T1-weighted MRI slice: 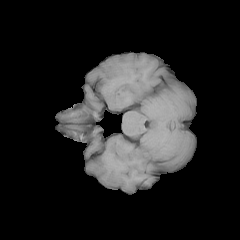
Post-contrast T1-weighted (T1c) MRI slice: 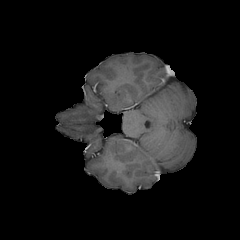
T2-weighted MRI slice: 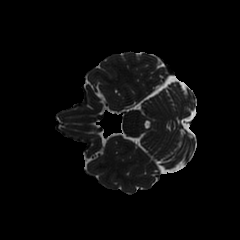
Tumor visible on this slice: no